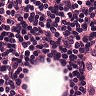
Metastatic tissue present: no